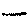
Label: zigzag